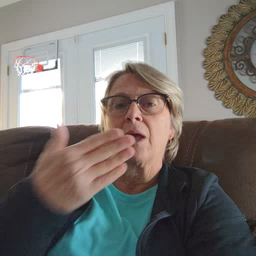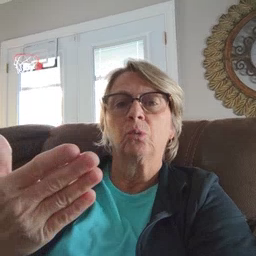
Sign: thankyou